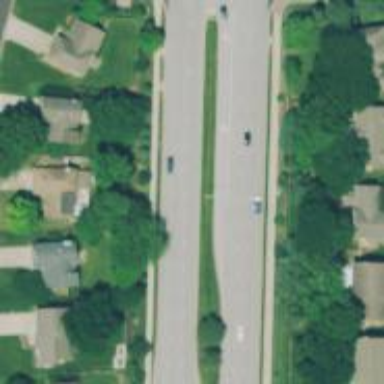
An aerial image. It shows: Dash road marking.